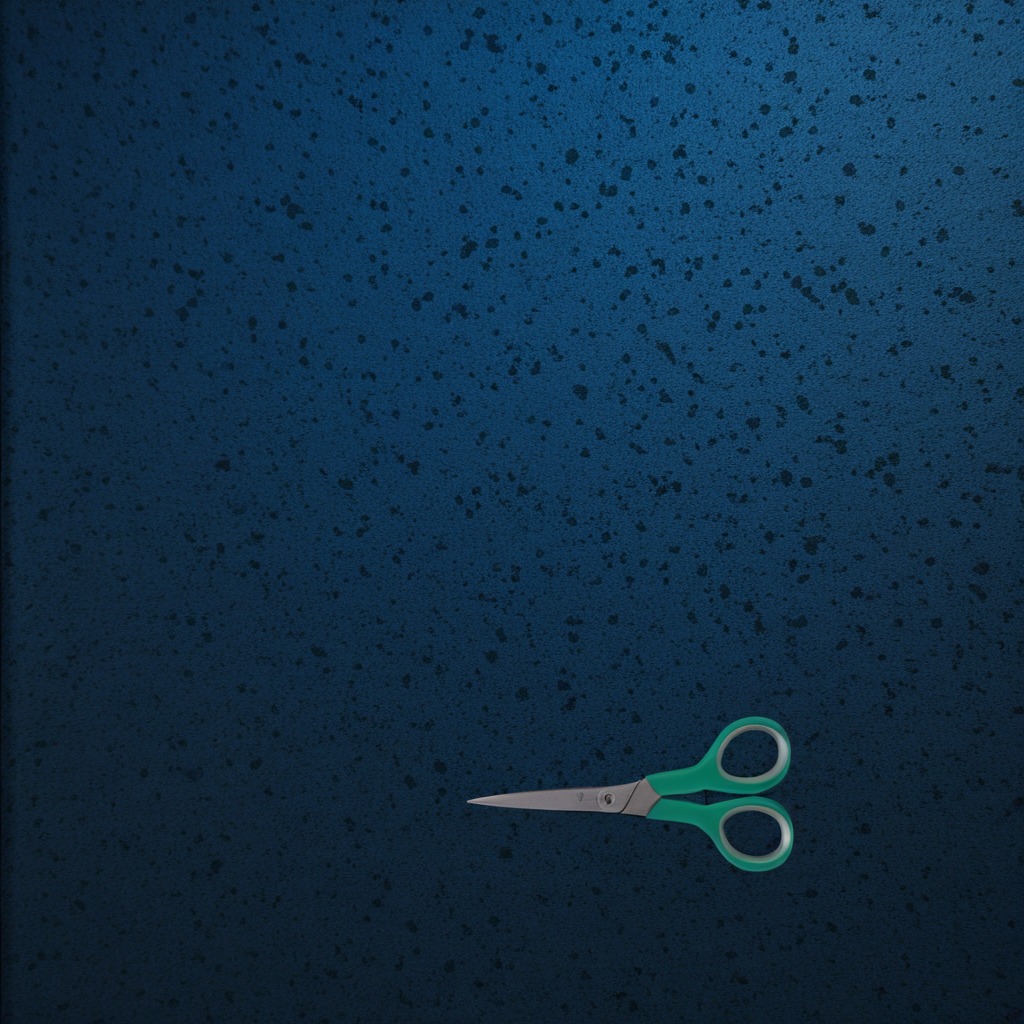
A scissor lies on a clean granite tabletop covered with a blue rubber mat inside a workshop at night dim ambient light soft shadows worn but beneath the mat